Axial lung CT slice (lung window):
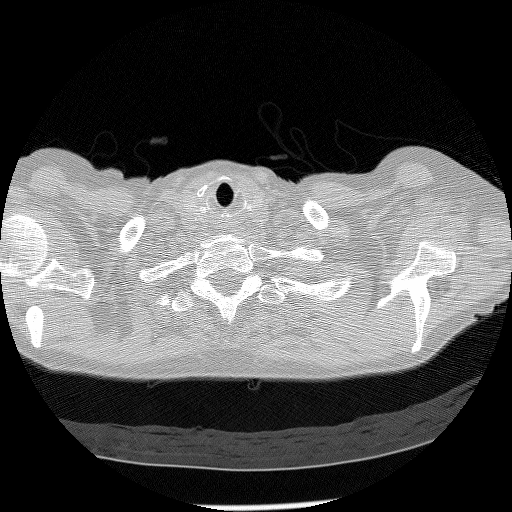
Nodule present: no